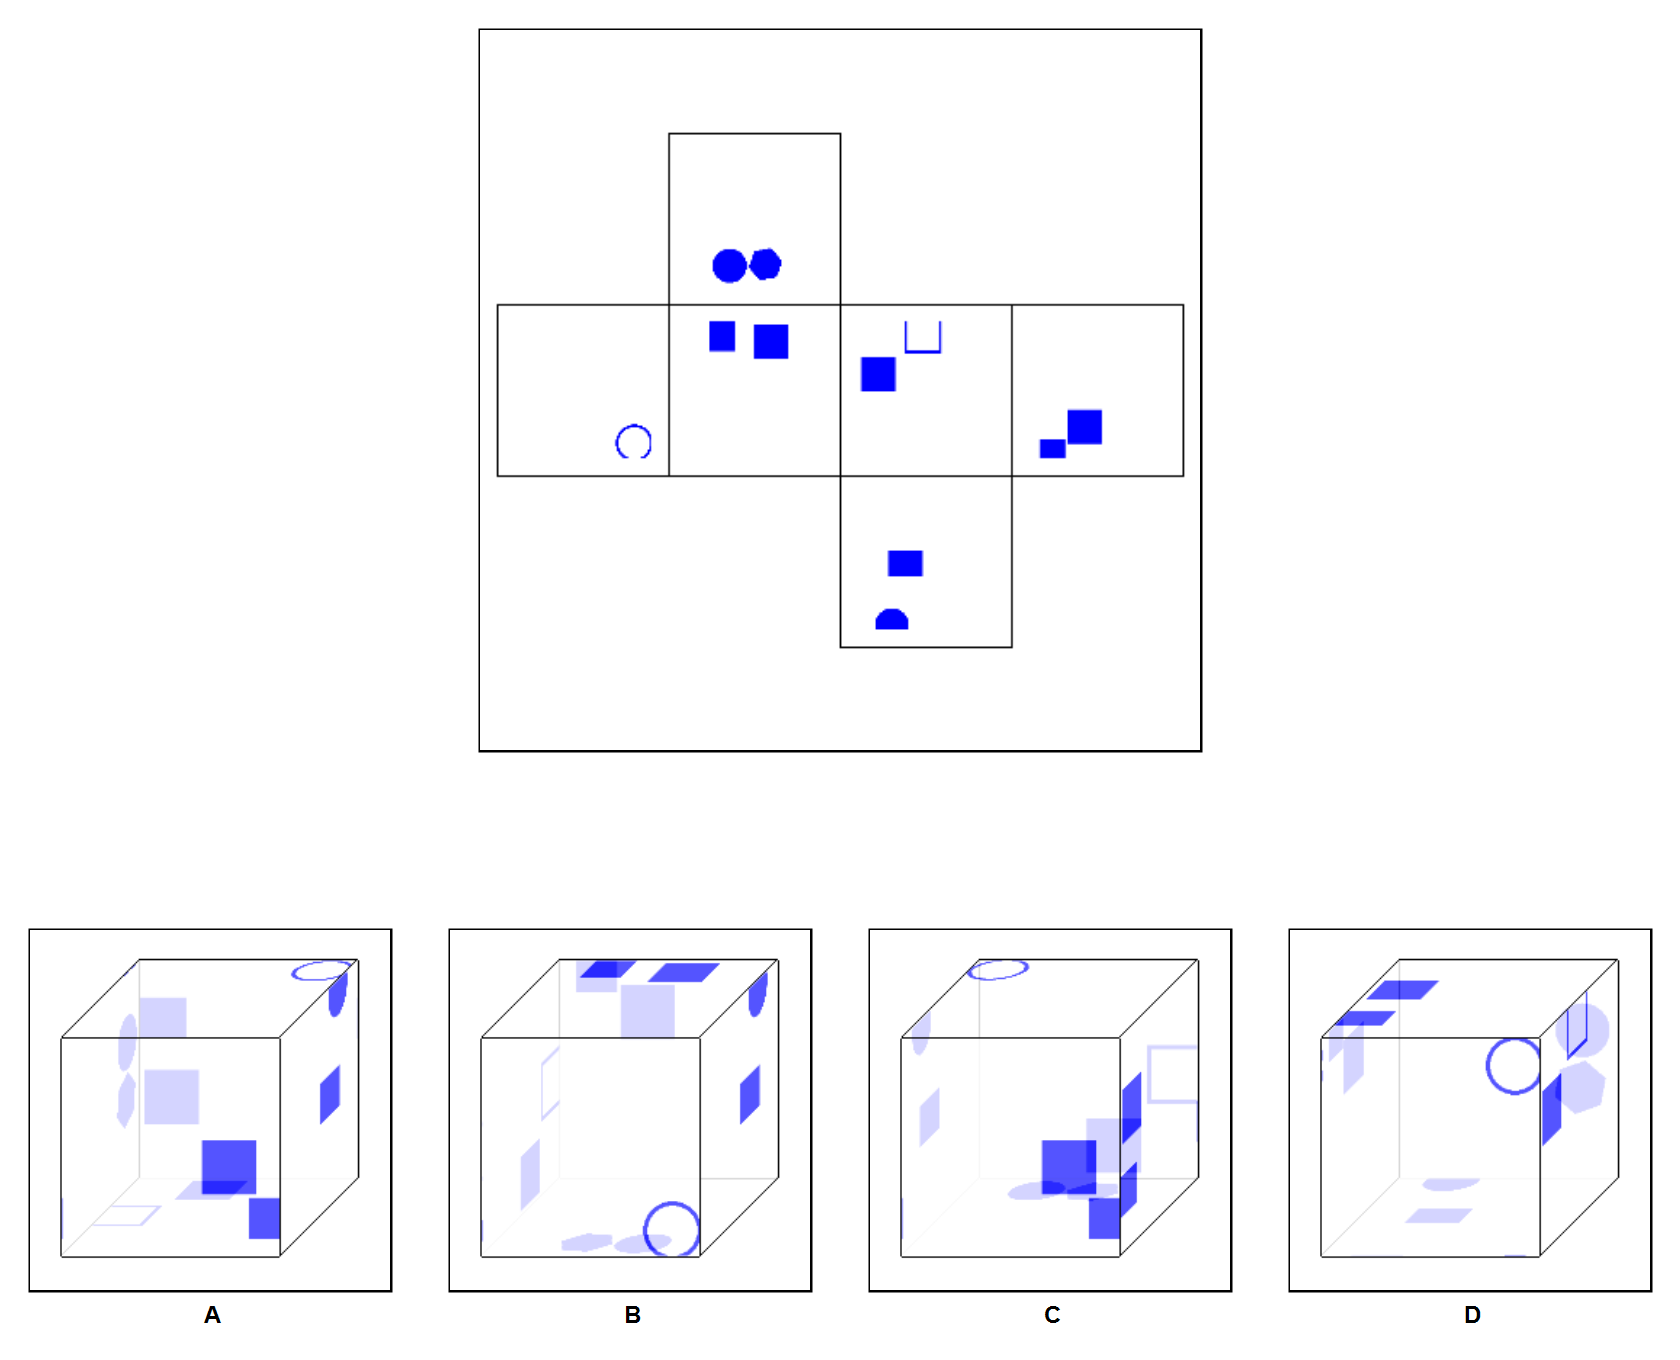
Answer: A